Question: I have hex rgb color and black-white mask. It's two integer arrays:
'''
mColors = new int[] {
0xFFFF0000, 0xFFFF00FF, 0xFF0000FF, 0xFF00FFFF, 0xFF00FF00,
0xFFFFFF00, 0xFFFF0000
};
mColorsMask = new int[] {
0xFFFFFFFF, 0xFF000000, 0xFFFFFFFF, 0xFF000000, 0xFFFFFFFF,
0xFFFFFFFF, 0xFF000000
};
'''
I need to convert my color to value . Contrast is integer value in a range from 0 to 255:

With all is fine, I make byte addition:
'''
int newHexColor = (contrast << 16) | (contrast << 8) | contrast | mColors[i];
newColorsArray[i] = mode;
'''
How to convert it to black?
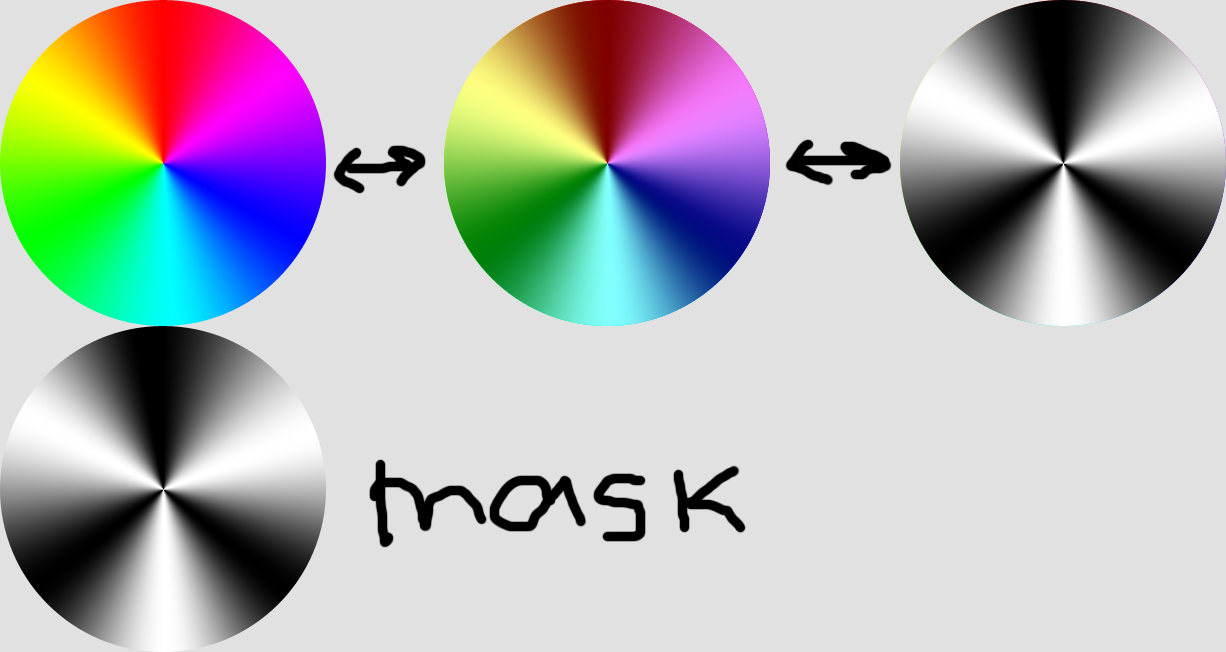
Answer: You might look into using the HSB color space. It seems much more suited to what you're trying to do. In particular, you see those angles that end up black in your "what i want" image? Those correspond to "hues" at 60, 180, and 300 degrees (1.0/6, 3.0/6, and 5.0/6 in Java). The white corresponds to 0, 120, and 240 degrees (0, 1.0/3, and 2.0/3 in Java) -- and not coincidentally, the colors at those angles are primary colors (that is, two of the three RGB components are zero).
What you'd do is find the difference between your color's hue and the nearest primary color. (Should be less than 1/6.) Scale it up (multiplying by 6 should do it), to give you a value between 0 and 1.0. That will give you an "impurity" value, which is basically the deviation from the nearest primary color. Of course, that number subtracted from 1.0 gives you the "purity", or the closeness to a primary color.
You can create a greyscale color based on the impurity or purity by using the respective value as the R, G, and B, with an alpha of 1.0f.
'''
public Color getMaskColor(Color c) {
float[] hsv = Color.RGBtoHSB(c.getRed(), c.getGreen(), c.getBlue(), null);
float hue = hsv[0];
// 0, 1/3, and 2/3 are the primary colors. Find the closest one to c,
// by rounding c to the nearest third.
float nearestPrimaryHue = Math.round(hue * 3.0f) / 3.0f;
// difference between hue and nearestPrimaryHue <= 1/6
// Multiply by 6 to get a value between 0 and 1.0
float impurity = Math.abs(hue - nearestPrimaryHue) * 6.0f;
float purity = 1.0f - impurity;
// return a greyscale color based on the "purity"
// (for #FF0000, would return white)
// using impurity would return black instead
return new Color(purity, purity, purity, 1.0f);
}
'''
You could either use a color component of the returned color as the "contrast" value, or change the function so that it returns the "purity" or "impurity" as needed.
Note, the math gets wonky with greyscale colors. (The way Java calculates HSB, pure greys are just reds (hue=0) with no tint (saturation=0). The only component that changes is the brightness.) But since your color wheel doesn't have greyscale colors...